Question: I have the following code for a popupmenu from Extension library
'''
<xe:popupMenu id="pop">
<xe:this.treeNodes>
<xe:basicContainerNode image="/vwicn148.gif" label="Container">
<xe:this.children>
<xe:basicLeafNode label="Child" image="/vwicn148.gif"></xe:basicLeafNode>
</xe:this.children>
</xe:basicContainerNode>
</xe:this.treeNodes></xe:popupMenu>
<xp:link escape="true" text="Open popup" id="link1">
<xp:eventHandler event="onclick" submit="false">
<xp:this.script><![CDATA[XSP.openMenu(thisEvent,#{javascript:getComponent('pop').getMenuCtor()})]]></xp:this.script>
</xp:eventHandler>
</xp:link>
'''
The result looks like this

As you can see the image for the basic containerNode is not displayed but the image for the basicLeafNode is displayed.
I want to add an arrow to the container node so that users know it has sub items, how can I do that?
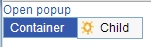
Answer: Using firebug I can see that the image icon for the basicContainerNode has the class "dijitNoIcon" added to it, which sets "display:none" for the icon image. Whereas the leaf node does not have that dijiNoIcon class added. (I might need to look into that further as a possible defect)
But, as a workaround you could use some custom CSS to override what dijitNoIcon is doing.
'''
<xe:basicContainerNode image="/vwicn148.gif" label="Container" styleClass="showIcon">
'''
And add a custom css file to your application with the following:
'''
.showIcon .dijitNoIcon{
display: block;
}
'''